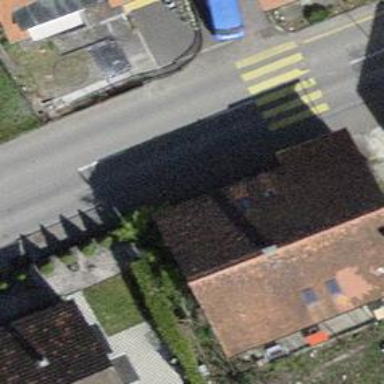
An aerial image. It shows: Building with tile roof.